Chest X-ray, AP view. Patient: 33 years old, sex F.
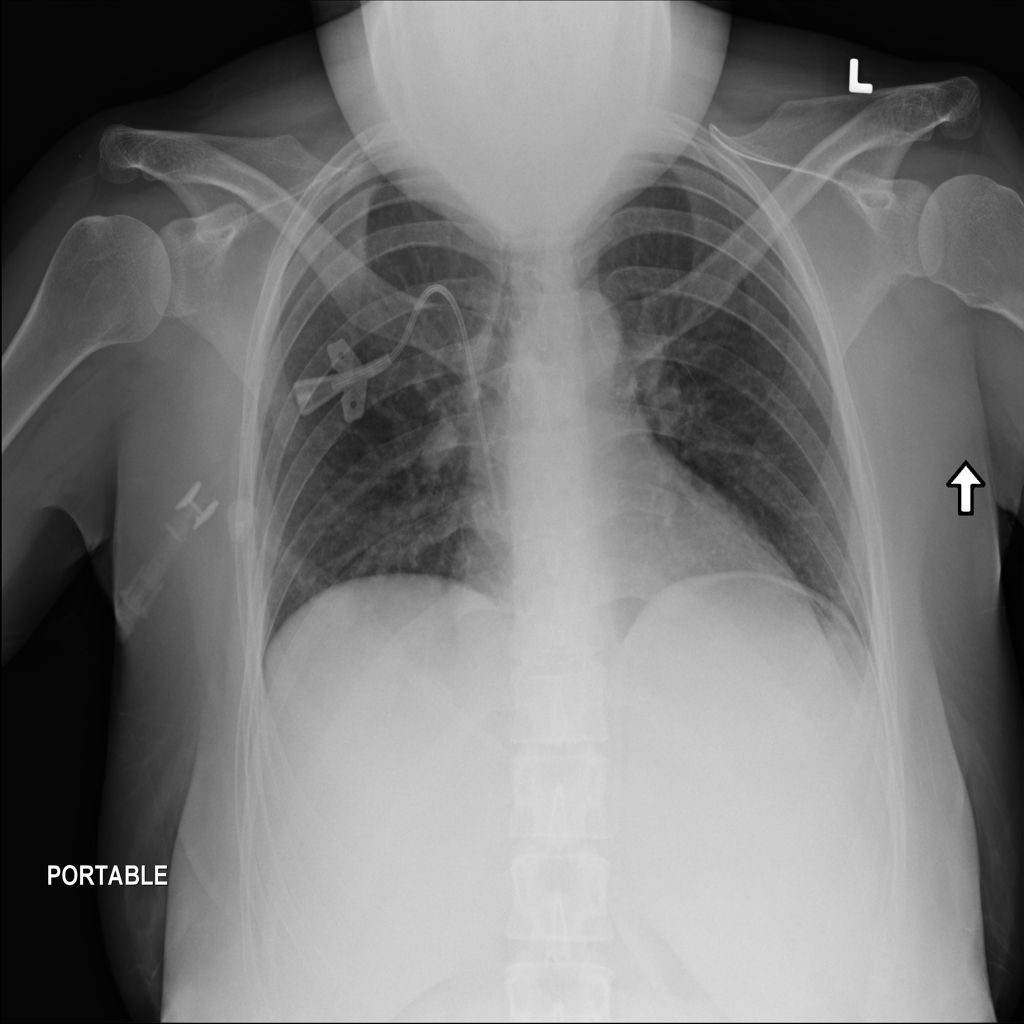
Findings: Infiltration